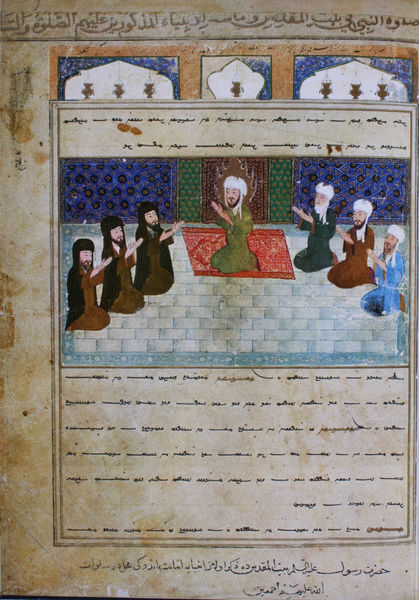
Titel: Miradschname(Buch der Himmelfahrt). Das Gebet
Künstler: Herat (Chorasan)
Standort: Paris
Institution: Bibliothèque Nationale.
Schlagwörter: blau, kopf, umhang, weiß, gelb, grün, menschen, sitzen, braun, bunt, fenster, grau, hell, lampen, mitte, männer, schwarz, rot, schleier, tuch, muster, teppich, versammlung, bart, bärte, mützen, wand, arme, rahmen, bild, hände, boden, mantel, stoff, tücher, gewänder, innen, umrandung, farbig, schrift, mauer, vergilbt, rand, fliessen, könig, tapete, inschrift, dekor, ornamente, verzierung, ramen, tepich, schriftzeichen, logen, bögen, fussboden, fugen, buch, moschee, orient, orientalisch, seite, fliesen, illustration, text, buchstaben, knien, beschriftung, herrscher, kacheln, beten, gebet, buchseite, flecken, pergament, arabisch, portale, kniend, knieen, knieende, sieben, mönche, ornamentik, betend, turban, miniatur, prophet, tempera, islam, handschrift, turbane, wnd, buchillustration, buchmalerei, reppich, islamisch, naher osten, persisch, codex, koran, sure, muslim, allah, gebetsteppich, mohammed, kleinasien, imam, arabische schrift, persich, mosche, muslime, perganent, beten hände, buhcmalerei, iman, misaik, vorbeter, olbeten